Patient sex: M
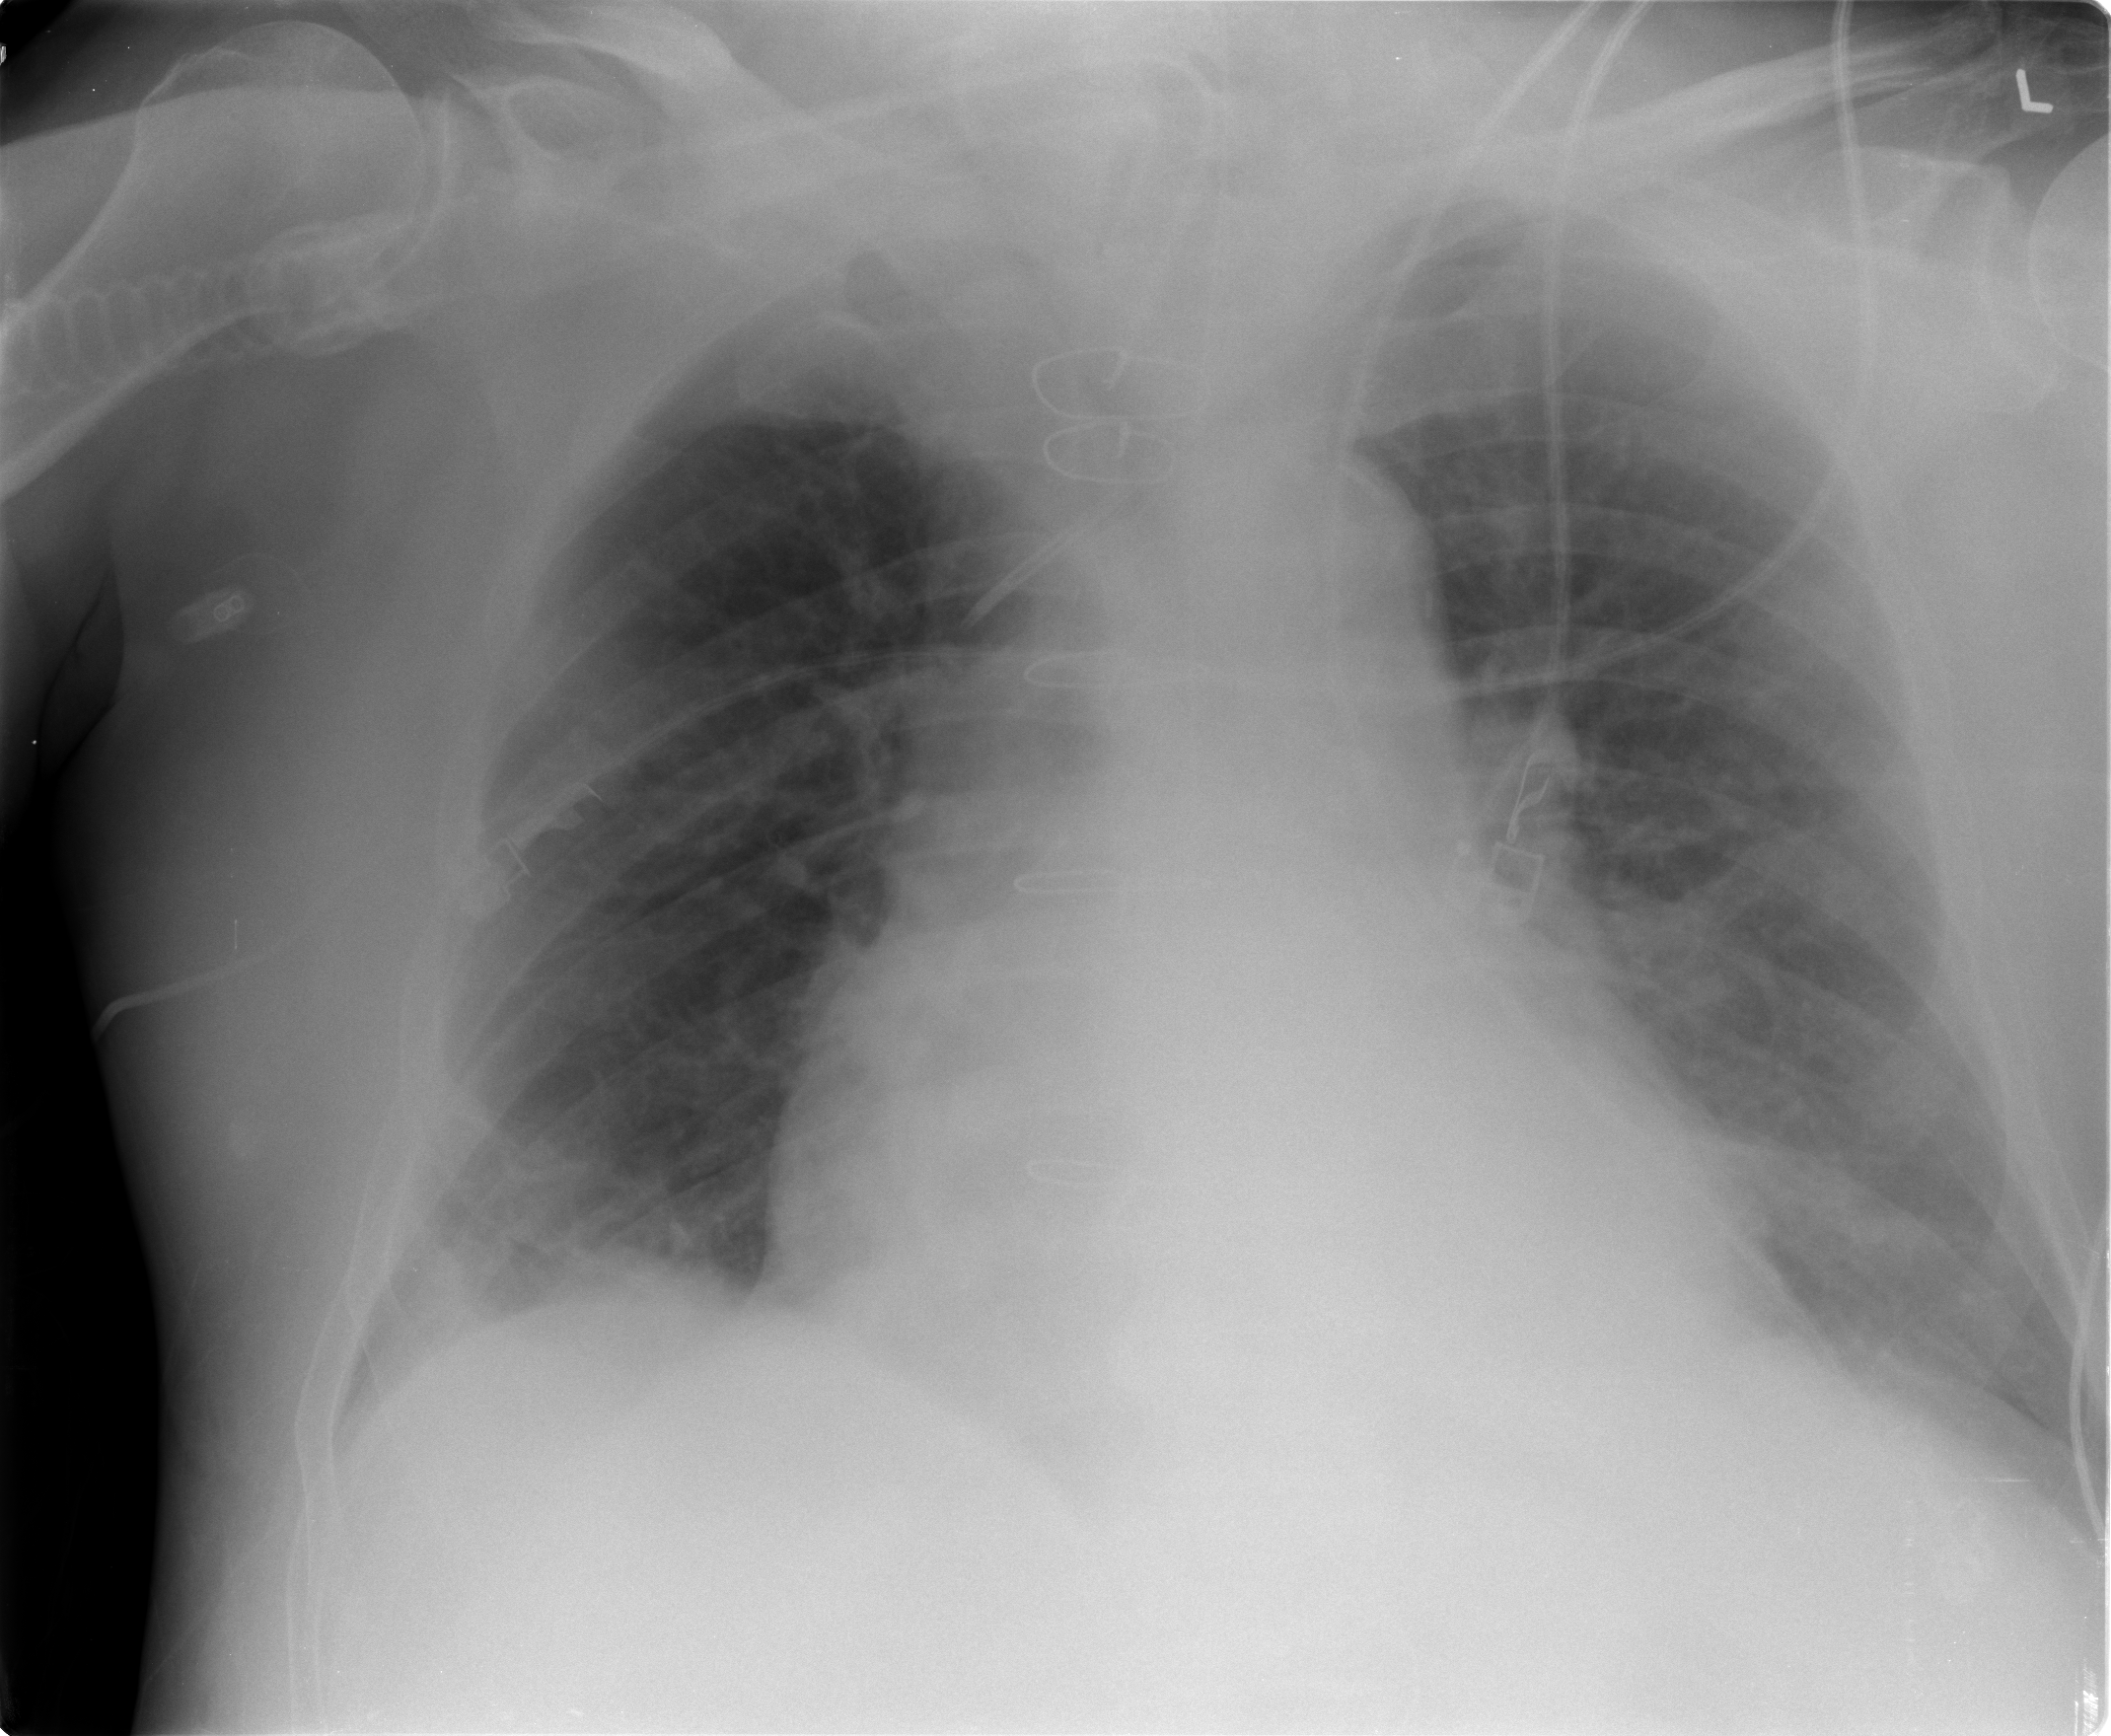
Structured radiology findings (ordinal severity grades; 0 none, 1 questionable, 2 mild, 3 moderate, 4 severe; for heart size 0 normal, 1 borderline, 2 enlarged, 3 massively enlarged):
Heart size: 2
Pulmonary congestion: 2
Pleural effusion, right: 3
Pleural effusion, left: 3
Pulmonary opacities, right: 1
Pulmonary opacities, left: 1
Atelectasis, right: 2
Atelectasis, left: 2